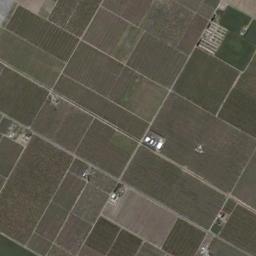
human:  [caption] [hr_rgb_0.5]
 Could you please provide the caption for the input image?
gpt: There are some neat rows of rectangular farmland .

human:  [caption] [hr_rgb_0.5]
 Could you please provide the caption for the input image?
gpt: Many densely and neatly arranged green and brown mixed rectangular farmlands of different sizes .

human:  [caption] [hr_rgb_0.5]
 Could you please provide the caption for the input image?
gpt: Lots of khaki rectangular farmlands of different sizes are neatly arranged on the ground and some houses are surrounded by these farmlands .

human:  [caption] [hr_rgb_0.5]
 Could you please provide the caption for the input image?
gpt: There are some light green and bare rectangular farmland .

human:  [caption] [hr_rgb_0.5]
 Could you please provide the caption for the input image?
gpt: There are many brown rectangular farmlands of different sizes .